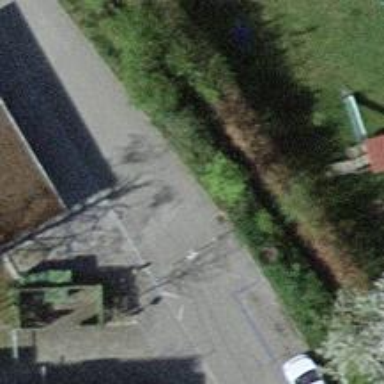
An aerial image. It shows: Bollard barrier.